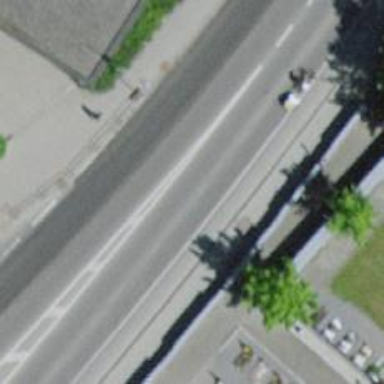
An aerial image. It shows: Asphalt secondary road with exclusive cycle lane on both sides.